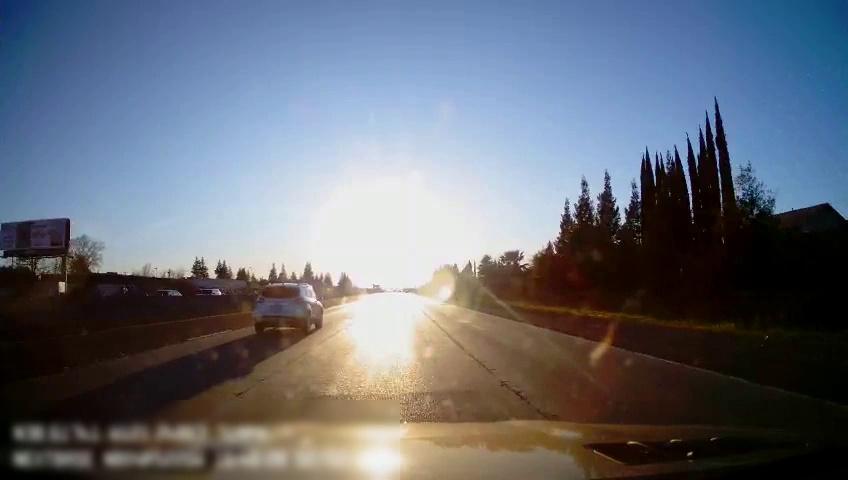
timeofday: Day
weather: Sunny
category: Drivable Space
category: Vehicles | SUV
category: Vehicles | Car
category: Vehicles | SUV
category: Lanes | Alternate Lane
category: Lanes | Alternate Lane
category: Lanes | Current Lane
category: Lanes | Alternate Lane